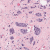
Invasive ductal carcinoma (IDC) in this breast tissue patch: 1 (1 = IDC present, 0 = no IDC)